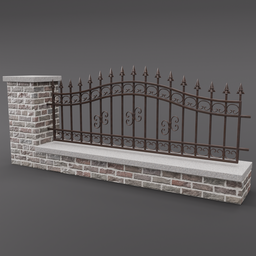
Label: architecture